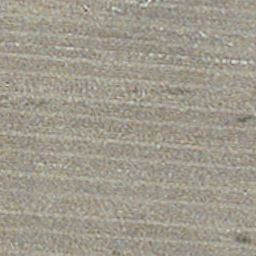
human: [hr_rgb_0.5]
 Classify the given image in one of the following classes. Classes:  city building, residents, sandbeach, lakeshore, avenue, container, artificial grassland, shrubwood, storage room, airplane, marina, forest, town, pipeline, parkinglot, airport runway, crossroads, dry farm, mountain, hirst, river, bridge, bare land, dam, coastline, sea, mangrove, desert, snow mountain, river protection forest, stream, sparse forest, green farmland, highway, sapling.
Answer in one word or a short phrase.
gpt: dry farm